Interaction volume radius: 5 \u00c5
Interaction volume height: 25 \u00c5
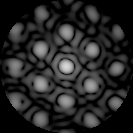
Disorder parameter: 0.3727